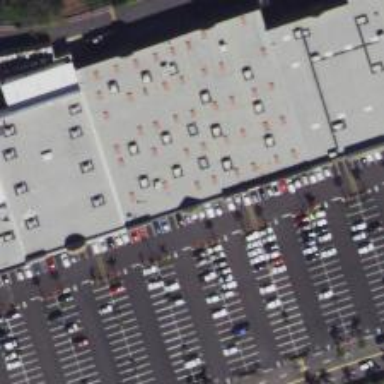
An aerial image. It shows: Supermarket.